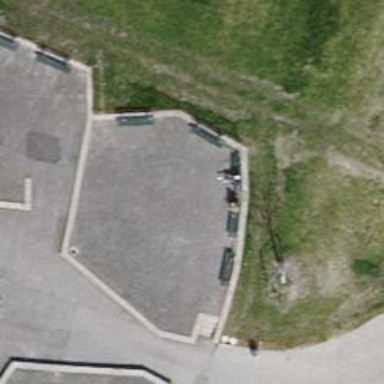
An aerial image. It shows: Bench for seating.